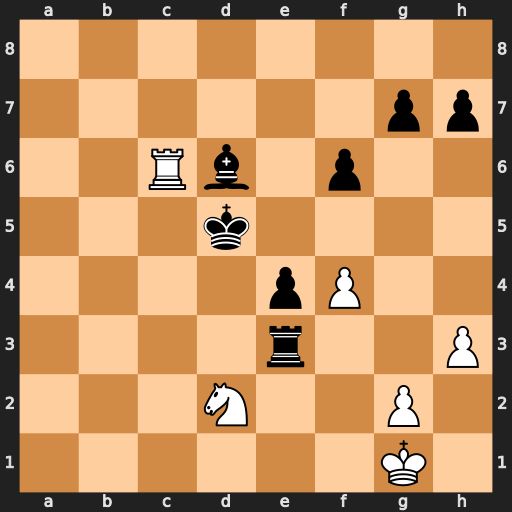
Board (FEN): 8/6pp/2Rb1p2/3k4/4pP2/4r2P/3N2P1/6K1
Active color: w
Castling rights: -
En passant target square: -
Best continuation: Rxd6+ Kxd6 Nc4+ Ke6 Nxe3